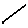
Label: bird